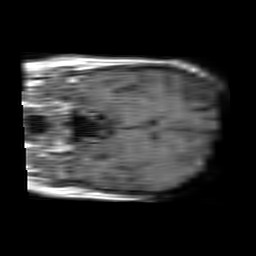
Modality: T1w
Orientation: coronal
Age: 54
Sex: male
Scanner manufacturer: philips
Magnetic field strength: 1.5 T
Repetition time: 0.5153 s
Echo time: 0.011 s